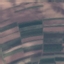
Label: PermanentCrop